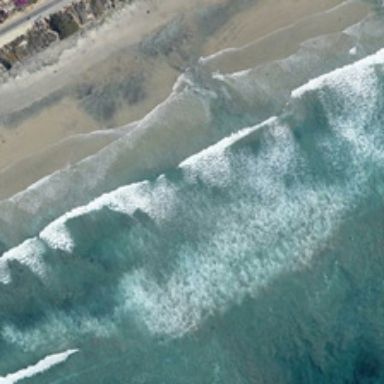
There are rocks and a road along the beachline .